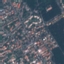
Land use / land cover class: Residential